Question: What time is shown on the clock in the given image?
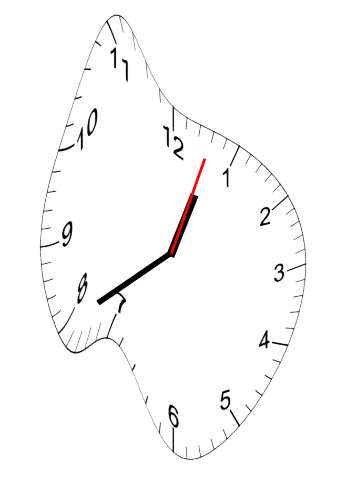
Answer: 12:40:03